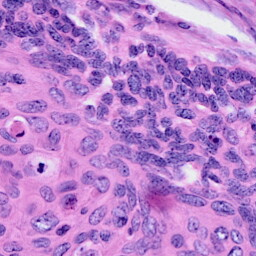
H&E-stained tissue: Cervix